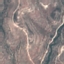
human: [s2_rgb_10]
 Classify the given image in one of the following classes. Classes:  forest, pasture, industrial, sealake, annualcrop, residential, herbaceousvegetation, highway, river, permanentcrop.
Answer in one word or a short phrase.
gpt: HerbaceousVegetation